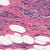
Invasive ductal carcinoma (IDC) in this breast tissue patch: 0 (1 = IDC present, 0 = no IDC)